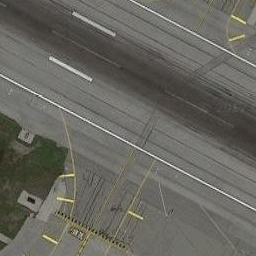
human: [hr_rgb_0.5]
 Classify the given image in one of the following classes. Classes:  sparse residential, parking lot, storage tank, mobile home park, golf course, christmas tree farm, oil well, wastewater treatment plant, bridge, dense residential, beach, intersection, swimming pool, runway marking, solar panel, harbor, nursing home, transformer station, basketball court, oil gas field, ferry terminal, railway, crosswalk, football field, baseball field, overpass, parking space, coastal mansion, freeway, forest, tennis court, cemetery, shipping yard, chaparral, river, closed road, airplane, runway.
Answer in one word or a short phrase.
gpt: runway